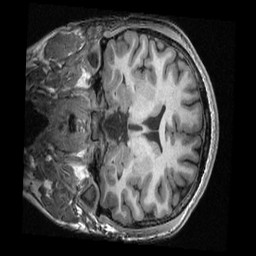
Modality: T1w
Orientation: coronal
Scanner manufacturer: ge
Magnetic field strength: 3 T
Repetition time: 0.007728 s
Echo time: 0.002948 s